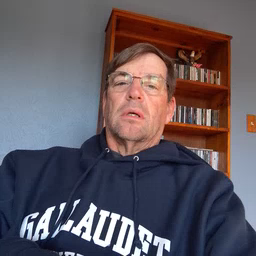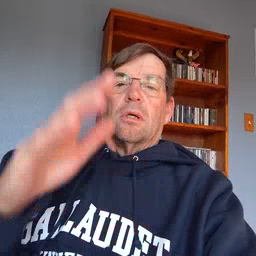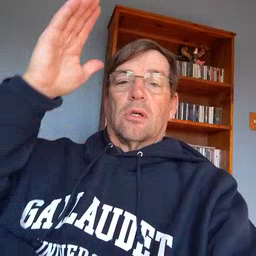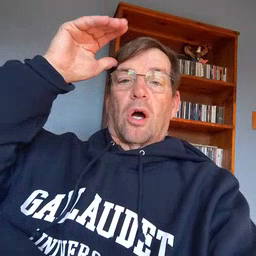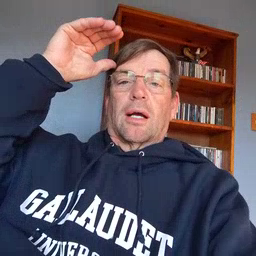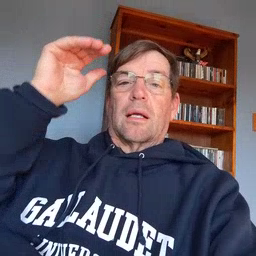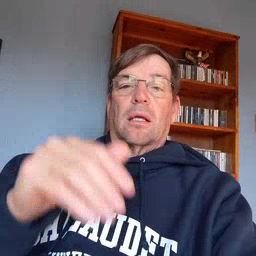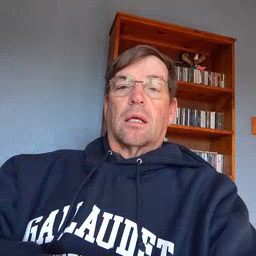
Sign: donkey